Aerial crown-view tile of a tropical tree (Barro Colorado Island, Panama), acquired 20250818:
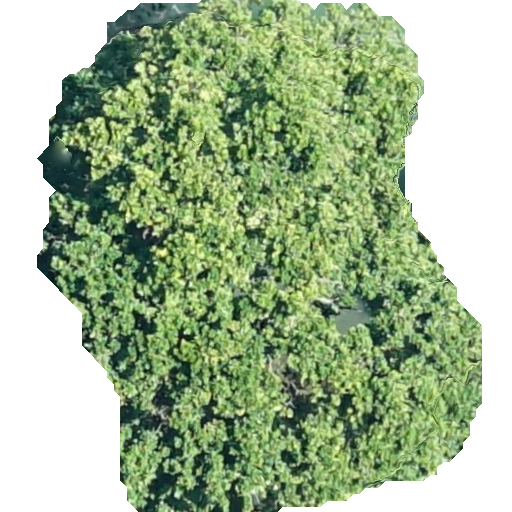
Species: Anacardium excelsum
GBIF accepted scientific name: Anacardium excelsum
Crown area: 256.756 m²